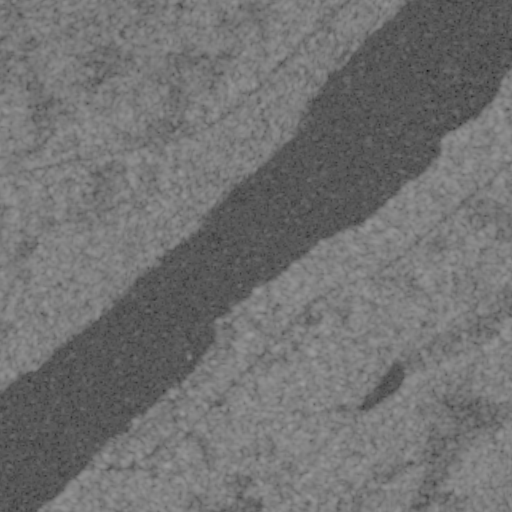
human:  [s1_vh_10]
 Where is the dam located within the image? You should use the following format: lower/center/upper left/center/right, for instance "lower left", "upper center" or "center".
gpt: The dam is located in the lower right of the image.
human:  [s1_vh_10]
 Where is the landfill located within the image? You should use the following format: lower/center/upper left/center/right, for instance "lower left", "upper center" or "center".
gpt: The landfill is located in the center of the image.
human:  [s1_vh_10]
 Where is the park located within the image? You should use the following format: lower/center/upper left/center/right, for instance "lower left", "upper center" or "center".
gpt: The park is located in the center of the image.
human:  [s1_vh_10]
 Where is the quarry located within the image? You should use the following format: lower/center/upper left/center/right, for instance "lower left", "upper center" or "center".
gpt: There is no quarry in the image.

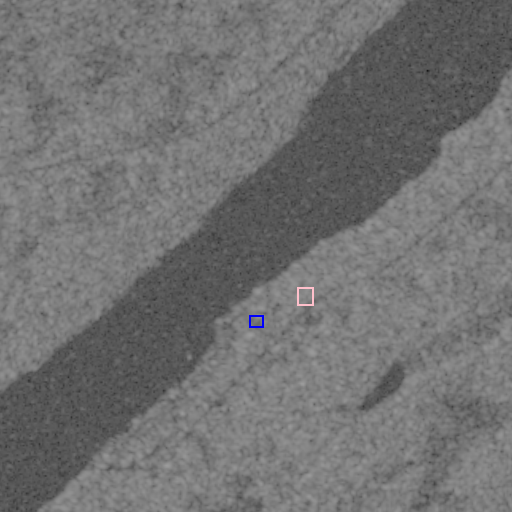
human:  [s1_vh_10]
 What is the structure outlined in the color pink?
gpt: The structure outlined in pink is a landfill.
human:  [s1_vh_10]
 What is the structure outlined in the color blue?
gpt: The structure outlined in blue is a park.
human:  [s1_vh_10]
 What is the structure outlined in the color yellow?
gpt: There is no yellow outline.